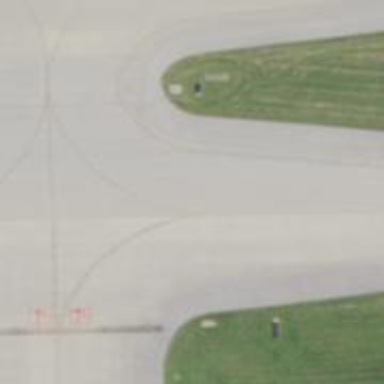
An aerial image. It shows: View of taxiway at the airport.